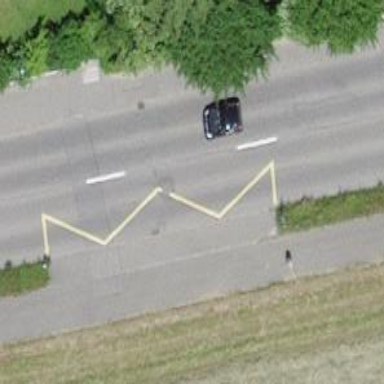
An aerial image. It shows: Secondary road with asphalt surface and cycle track on the left.